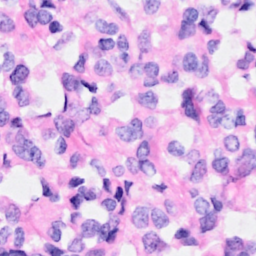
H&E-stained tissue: Breast